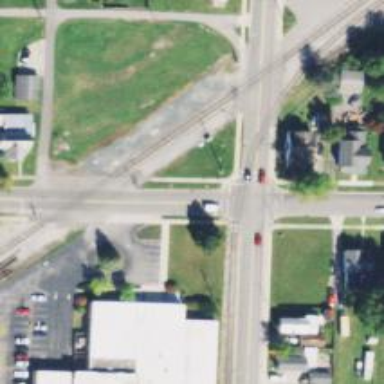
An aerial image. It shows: Railway crossing.